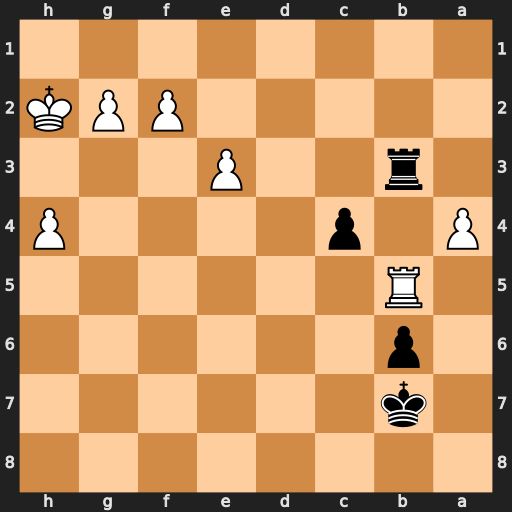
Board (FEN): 8/1k6/1p6/1R6/P1p4P/1r2P3/5PPK/8
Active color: b
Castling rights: -
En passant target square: -
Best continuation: Rxb5 axb5 c3